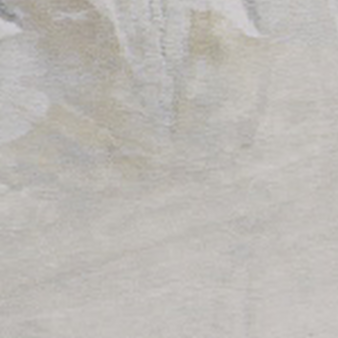
Label: other